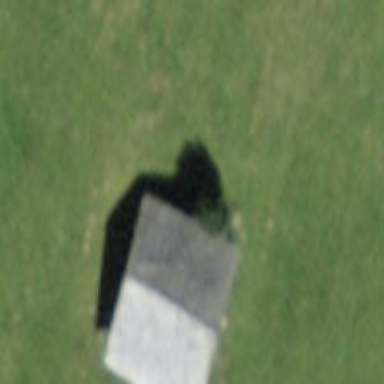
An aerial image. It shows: Barn.